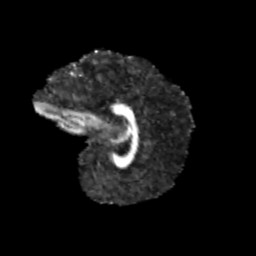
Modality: FA
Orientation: sagittal
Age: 11
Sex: female
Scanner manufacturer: siemens
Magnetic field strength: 3 T
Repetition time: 3.8 s
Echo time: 0.07 s